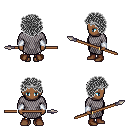
a pixel art fantasy rpg character, female body template, human, dark skin, chain mail, gold greaves, gray curly afro hairstyle, silver tiara, white cloth bracers, brown shoes, spear, four views (front, back, left, right), 2x2 character sprite sheet, small pixel art, hard edges, no anti-aliasing